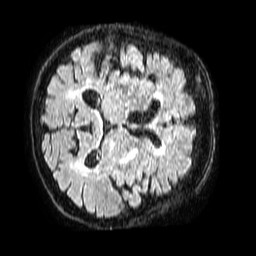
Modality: FLAIR
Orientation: axial
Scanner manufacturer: philips
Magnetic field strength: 1.5 T
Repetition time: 4.8 s
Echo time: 0.3 s